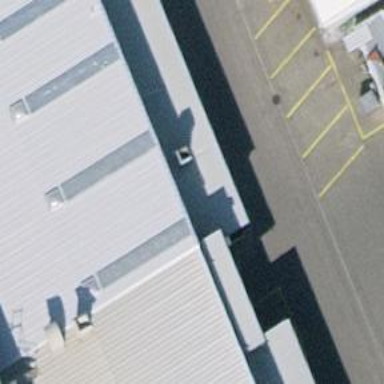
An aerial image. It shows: View of roof of building.